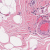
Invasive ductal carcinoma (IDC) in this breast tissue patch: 0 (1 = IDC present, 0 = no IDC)